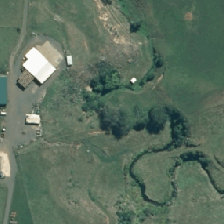
Land cover: low_producing_grassland